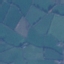
Label: Pasture